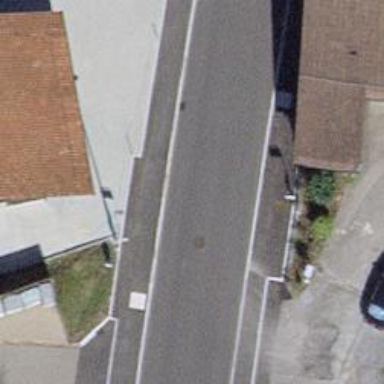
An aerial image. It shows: Public transport stop position.